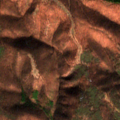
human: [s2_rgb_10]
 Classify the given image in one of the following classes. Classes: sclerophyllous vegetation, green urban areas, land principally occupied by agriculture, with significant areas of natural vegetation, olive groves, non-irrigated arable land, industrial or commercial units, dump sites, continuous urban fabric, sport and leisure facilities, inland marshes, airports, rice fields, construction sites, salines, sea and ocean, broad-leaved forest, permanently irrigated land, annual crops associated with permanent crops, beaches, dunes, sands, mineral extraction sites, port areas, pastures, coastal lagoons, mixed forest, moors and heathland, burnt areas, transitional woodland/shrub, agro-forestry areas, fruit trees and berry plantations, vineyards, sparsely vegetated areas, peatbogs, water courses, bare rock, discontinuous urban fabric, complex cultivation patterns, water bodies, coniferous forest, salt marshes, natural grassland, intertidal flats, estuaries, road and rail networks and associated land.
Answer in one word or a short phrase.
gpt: land principally occupied by agriculture, with significant areas of natural vegetation, broad-leaved forest, mixed forest